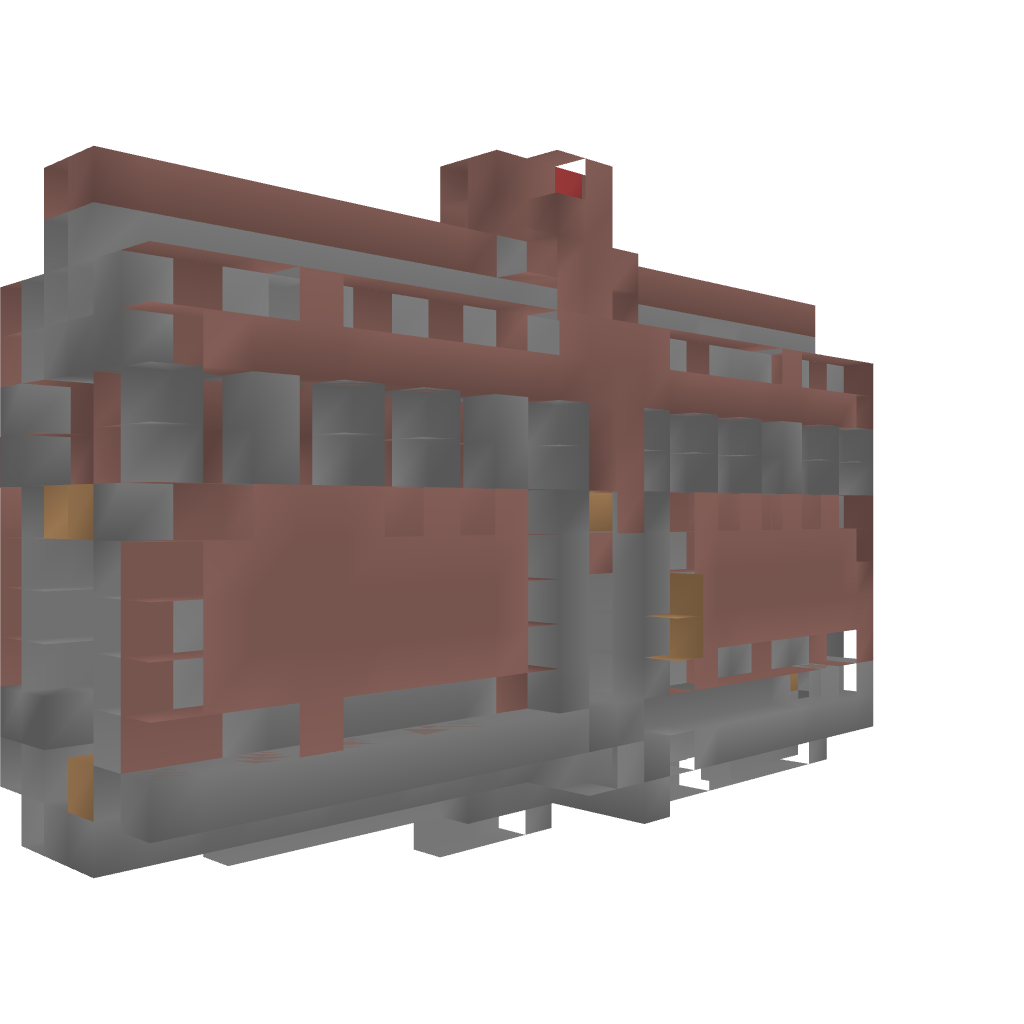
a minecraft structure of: Castle Module - Entrance (lever) bad low quality